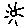
Label: sun